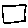
Label: square